Question: here is the example screen i'm looking for, Is that possible with View-Pager.
When i slide to that particular direction need to move another activity.

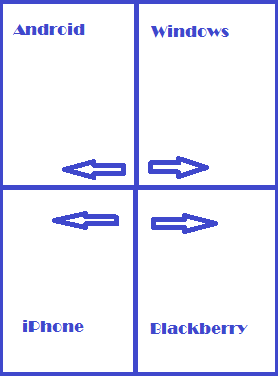
Answer: I don't see why you want to use ViewPager here.
You can have a parent 'FrameLayout' with four 'View's, for example 'ImageView's. Then, you can:
1. Override the onTouchEvent() in the parent FrameLayout and detect which image was touched and act accordingly (to get an effect you may want to move your image together with the MotionEvent.ACTION_MOVE touch event until a certain threshold and then start a new Activity) - You can use this post: move a view on touch move as an example.
2. Do the same by using Gesture Detector.